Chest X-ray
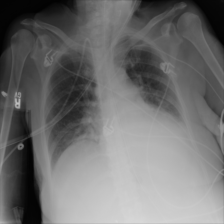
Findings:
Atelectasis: positive
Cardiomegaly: negative
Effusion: positive
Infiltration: negative
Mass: negative
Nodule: negative
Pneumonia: negative
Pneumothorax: negative
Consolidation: negative
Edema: negative
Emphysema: negative
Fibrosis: negative
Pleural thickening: negative
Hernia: negative